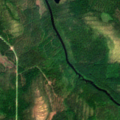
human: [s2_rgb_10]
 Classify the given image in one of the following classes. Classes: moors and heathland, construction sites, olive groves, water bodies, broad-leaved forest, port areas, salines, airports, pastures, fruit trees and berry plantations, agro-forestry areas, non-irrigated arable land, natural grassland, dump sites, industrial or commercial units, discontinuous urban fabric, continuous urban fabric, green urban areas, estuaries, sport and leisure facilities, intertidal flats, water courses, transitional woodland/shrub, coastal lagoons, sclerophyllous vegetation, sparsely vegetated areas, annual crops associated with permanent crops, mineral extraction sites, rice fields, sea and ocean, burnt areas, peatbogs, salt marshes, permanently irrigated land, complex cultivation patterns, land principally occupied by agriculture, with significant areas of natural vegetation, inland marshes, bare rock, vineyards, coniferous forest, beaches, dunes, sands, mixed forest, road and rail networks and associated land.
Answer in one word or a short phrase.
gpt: coniferous forest